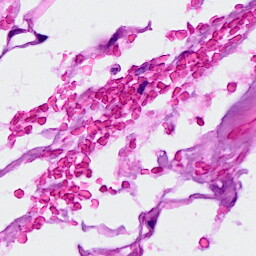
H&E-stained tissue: Breast